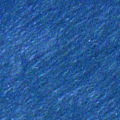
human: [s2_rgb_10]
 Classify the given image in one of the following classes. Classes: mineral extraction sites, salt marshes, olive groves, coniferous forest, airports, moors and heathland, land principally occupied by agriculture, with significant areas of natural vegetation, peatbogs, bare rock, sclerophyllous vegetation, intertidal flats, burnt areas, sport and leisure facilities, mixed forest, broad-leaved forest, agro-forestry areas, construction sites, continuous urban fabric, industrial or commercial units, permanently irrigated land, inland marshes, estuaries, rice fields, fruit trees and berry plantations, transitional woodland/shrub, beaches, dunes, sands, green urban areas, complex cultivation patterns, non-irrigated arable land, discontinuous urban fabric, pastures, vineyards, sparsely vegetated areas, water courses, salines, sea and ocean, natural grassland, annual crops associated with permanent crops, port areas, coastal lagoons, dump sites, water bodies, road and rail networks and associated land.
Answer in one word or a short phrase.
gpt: sea and ocean